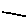
Label: line